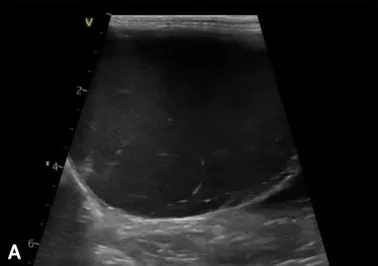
Ultrasound and macroscopic features of the hepatic vascular hamartoma. (A,B) The hepatic cysts are anechoic and homogeneous with a septate architecture.
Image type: radiology (ultrasound)